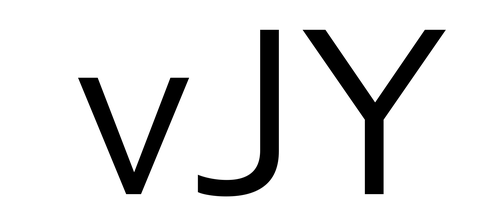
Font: InstrumentSans_Regular